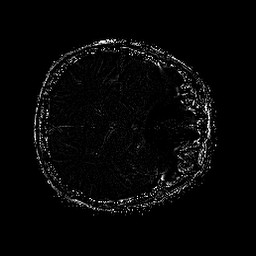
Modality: SWI
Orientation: axial
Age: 68
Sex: female
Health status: ill
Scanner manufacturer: philips
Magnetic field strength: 3 T
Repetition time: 0.031 s